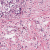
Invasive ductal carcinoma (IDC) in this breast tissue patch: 1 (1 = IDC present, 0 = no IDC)